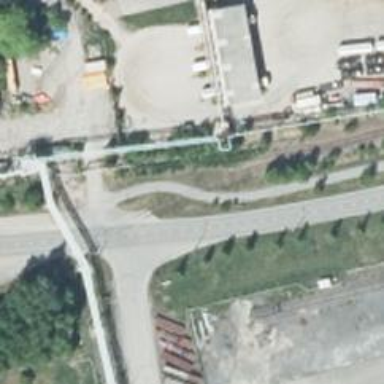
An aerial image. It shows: Railway crossing.